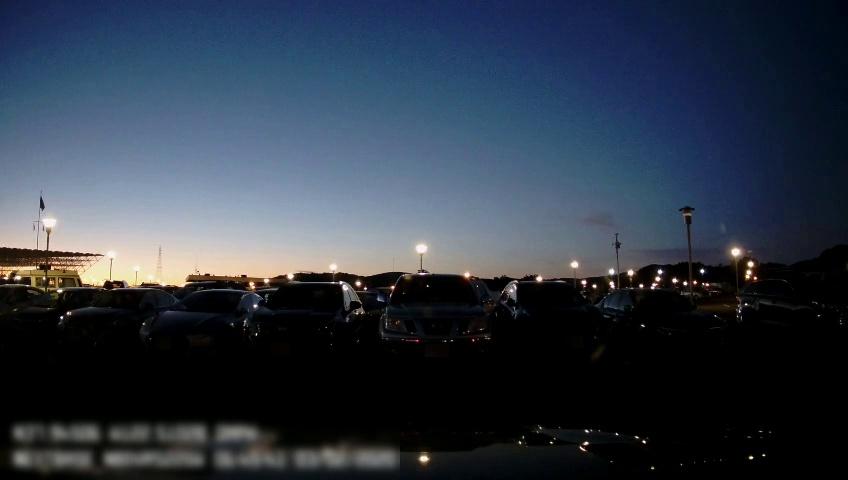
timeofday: Night
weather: Other
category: Drivable Space
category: Vehicles | SUV
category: Vehicles | Car
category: Vehicles | SUV
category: Vehicles | Truck
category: Vehicles | SUV
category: Vehicles | Car
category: Vehicles | Car
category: Vehicles | Car
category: Vehicles | Car
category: Vehicles | Other LV
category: Vehicles | SUV